Interaction volume radius: 5 \u00c5
Interaction volume height: 10 \u00c5
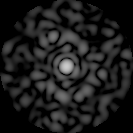
Disorder parameter: 0.8138